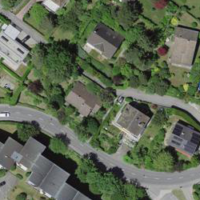
EUNIS habitat code: 55
Species observed at this site:
Carpinus betulus